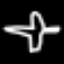
Label: airplane